Aerial crown-view tile of a tropical tree (Barro Colorado Island, Panama), acquired 20250818:
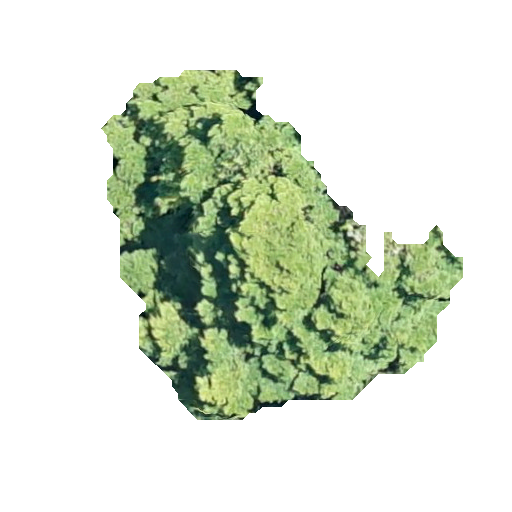
Species: Terminalia amazonia
GBIF accepted scientific name: Terminalia amazonica
Crown area: 110.818 m²